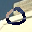
Label: 0